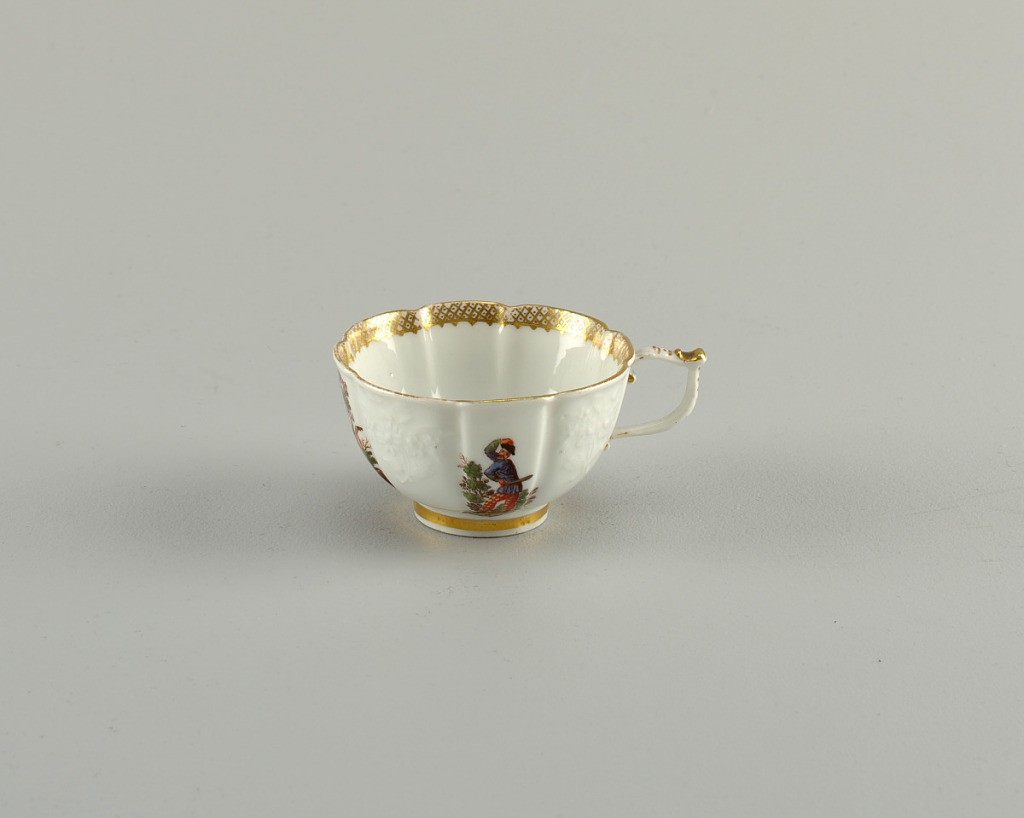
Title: Cup (and Saucer) with Raised "Gotzkowsky" Pattern
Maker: Meissen Porcelain Manufactory, German, active from 1710 to the present
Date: ca. 1740
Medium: hard paste porcelain, vitreous enamel, gold
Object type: cup (and saucer)
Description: Lobed cup with round foot and slim handle. Indistinct molded floral decorations. Diaper pattern gilding interior rim and solid gold band at foot. Unmolded panels painted with figures including the Commedia dell'arte zannie Harlequin, who has a slapstick in his belt.